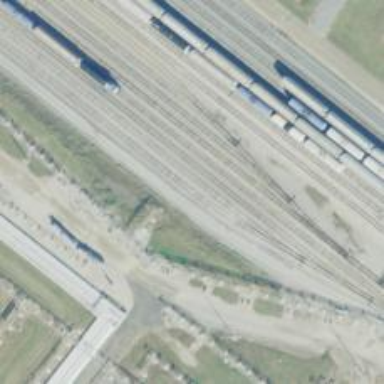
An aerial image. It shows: Railway spur service.